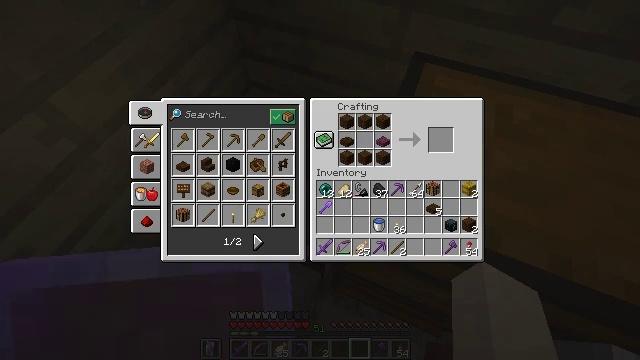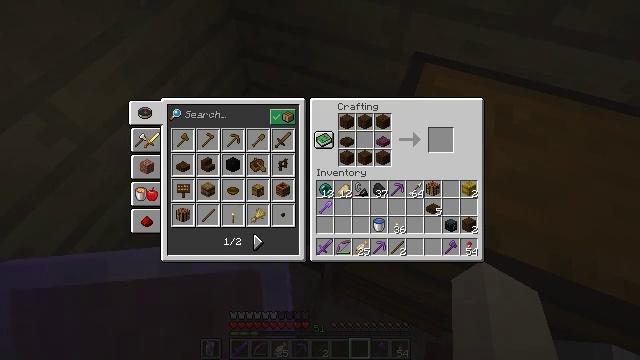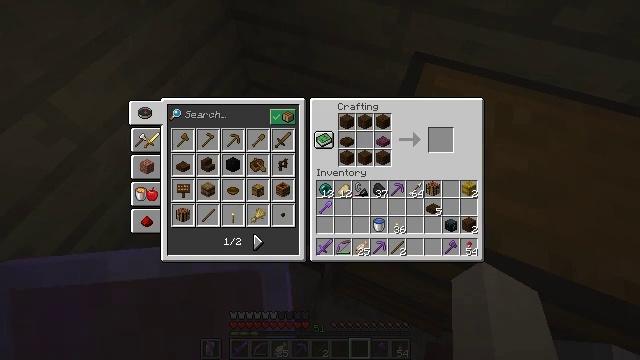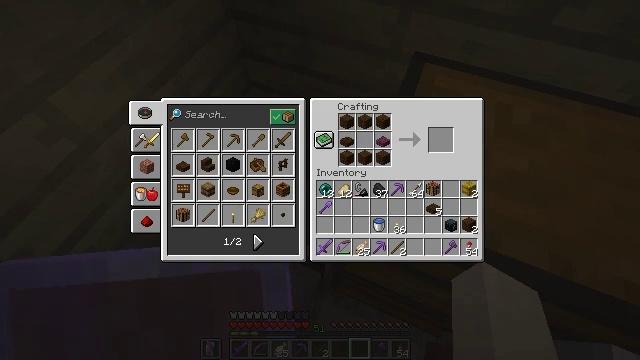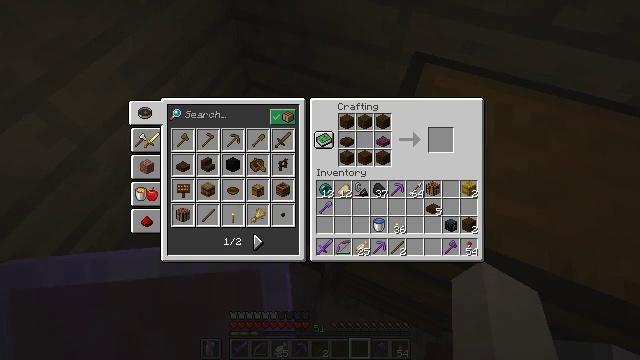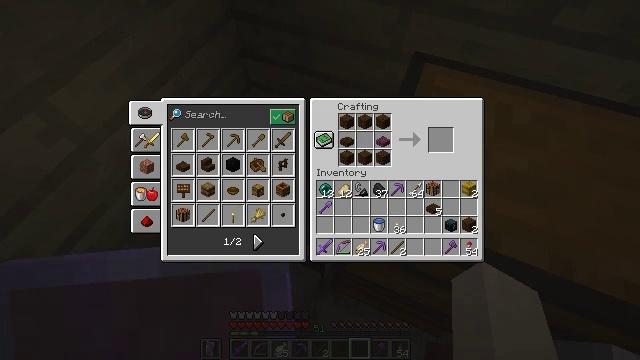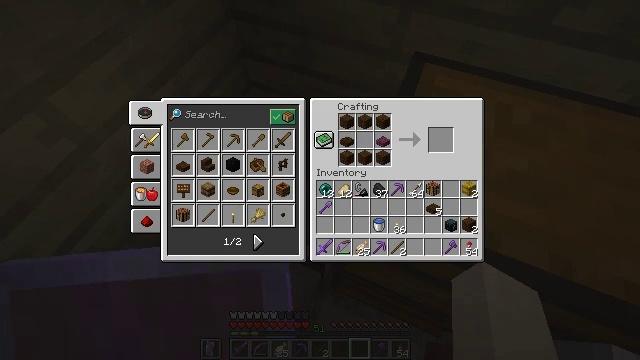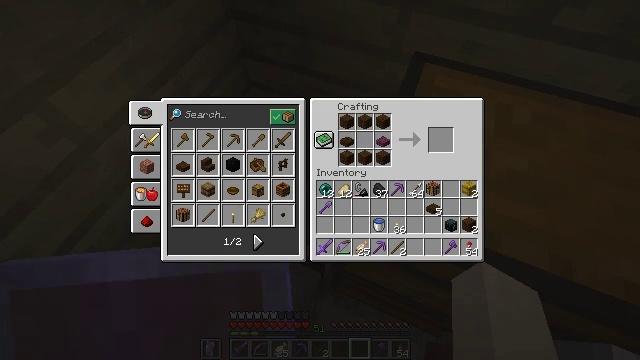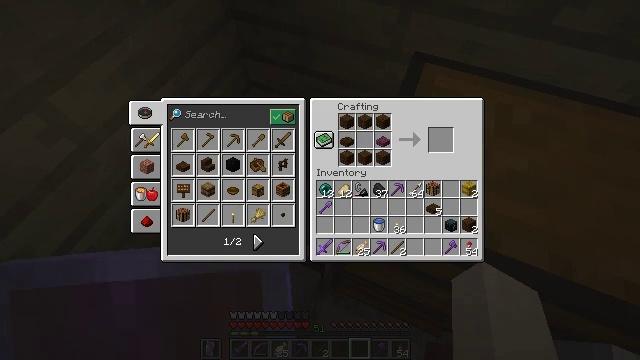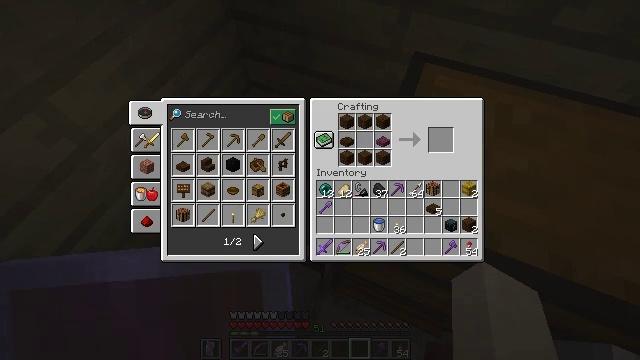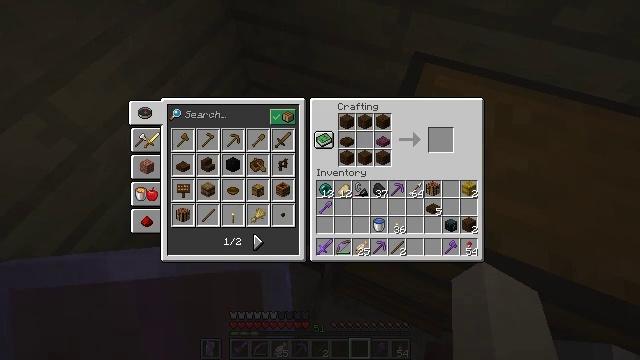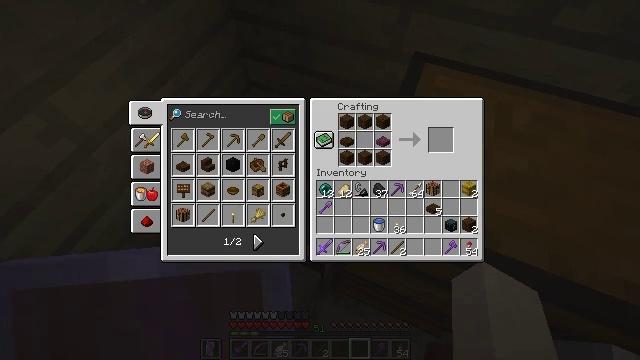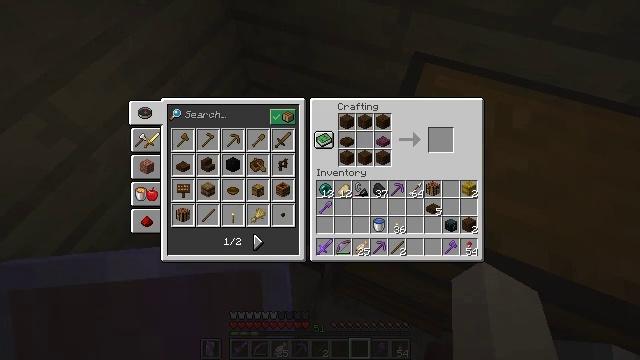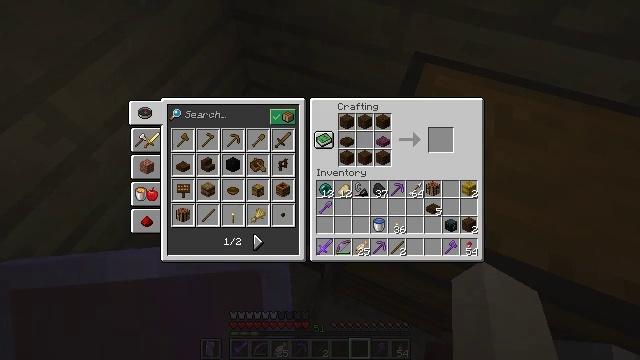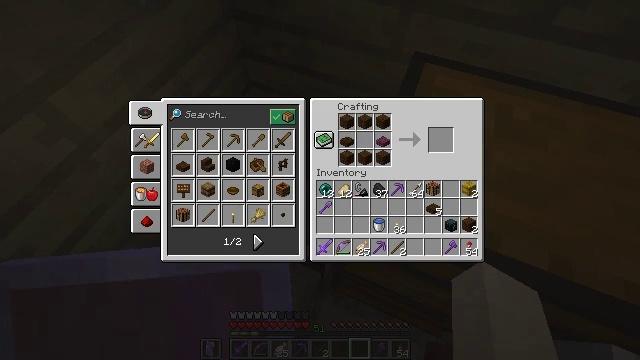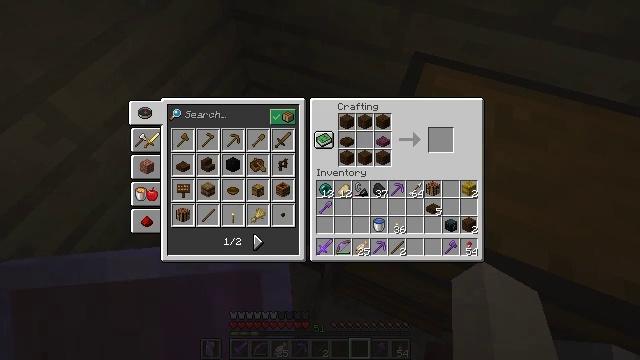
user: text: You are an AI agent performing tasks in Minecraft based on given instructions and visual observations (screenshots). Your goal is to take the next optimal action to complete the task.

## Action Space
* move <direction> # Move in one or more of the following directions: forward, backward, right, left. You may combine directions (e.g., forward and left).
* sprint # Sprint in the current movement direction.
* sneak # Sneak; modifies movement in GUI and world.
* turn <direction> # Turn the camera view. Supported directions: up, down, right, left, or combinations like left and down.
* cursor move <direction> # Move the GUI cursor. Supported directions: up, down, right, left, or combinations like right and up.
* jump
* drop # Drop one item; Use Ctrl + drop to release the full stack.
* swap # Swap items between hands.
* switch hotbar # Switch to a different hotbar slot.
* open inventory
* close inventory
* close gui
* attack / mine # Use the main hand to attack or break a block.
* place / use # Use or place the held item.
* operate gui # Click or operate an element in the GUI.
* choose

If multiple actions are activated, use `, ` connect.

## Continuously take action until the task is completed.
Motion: motion action
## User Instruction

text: Interact with the crafting table to obtain the barrel.
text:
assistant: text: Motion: sneak
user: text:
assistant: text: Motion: turn left
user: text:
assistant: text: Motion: turn left
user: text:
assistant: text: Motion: no_op
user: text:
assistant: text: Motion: no_op
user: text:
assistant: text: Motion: no_op
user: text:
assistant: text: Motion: no_op
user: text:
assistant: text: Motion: no_op
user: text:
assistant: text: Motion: no_op
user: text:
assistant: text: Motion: no_op
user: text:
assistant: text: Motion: no_op
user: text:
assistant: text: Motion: no_op
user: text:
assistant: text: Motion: no_op
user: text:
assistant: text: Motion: no_op
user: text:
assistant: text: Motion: no_op
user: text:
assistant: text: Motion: no_op
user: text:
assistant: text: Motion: no_op
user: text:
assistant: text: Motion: no_op
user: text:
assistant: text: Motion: no_op
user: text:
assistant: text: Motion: no_op
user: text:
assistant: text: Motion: no_op
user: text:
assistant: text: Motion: turn left and down
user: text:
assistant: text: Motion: turn left and down
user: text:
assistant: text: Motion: turn left and down
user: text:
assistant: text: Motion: turn left
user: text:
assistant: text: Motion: no_op
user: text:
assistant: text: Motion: no_op
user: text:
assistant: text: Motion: no_op
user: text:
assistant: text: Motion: no_op
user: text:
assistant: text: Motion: turn left and down